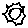
Label: sun